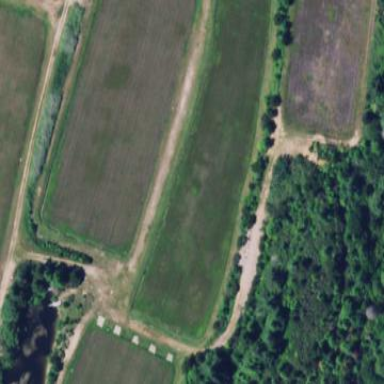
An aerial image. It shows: Farmland with cranberries as the main crop.